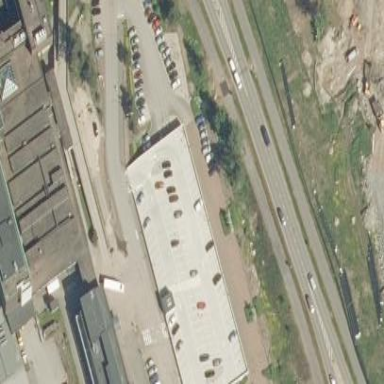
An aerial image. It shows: Multi-storey parking building with asphalt surface. It includes park-and-ride facility.